Interaction volume radius: 5 \u00c5
Interaction volume height: 35 \u00c5
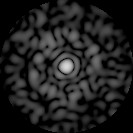
Disorder parameter: 0.8356